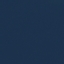
Land use / land cover class: SeaLake